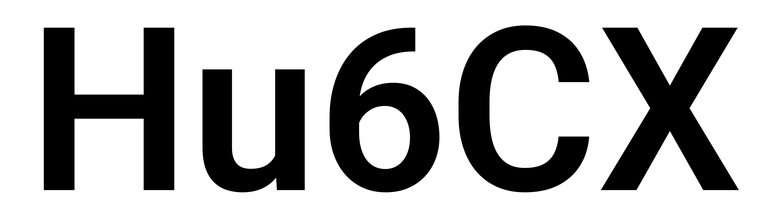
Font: Roboto_SemiBold